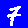
Digit: 7